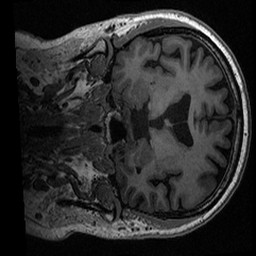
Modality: T1w
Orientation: coronal
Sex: male
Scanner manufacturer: ge
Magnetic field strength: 3 T
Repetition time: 0.0064 s
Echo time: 0.00281 s